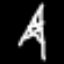
Label: The Eiffel Tower